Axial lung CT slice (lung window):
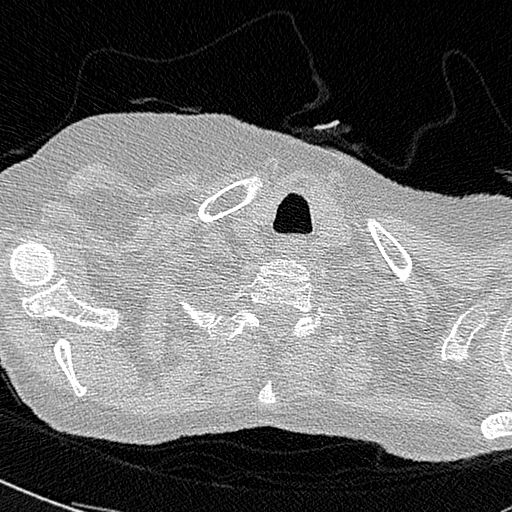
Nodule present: no